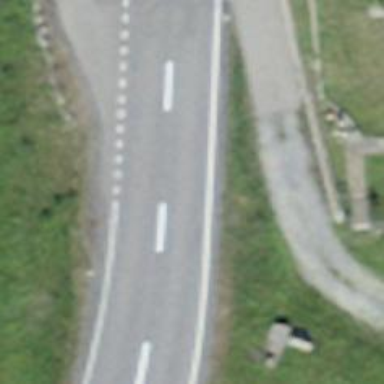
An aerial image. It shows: Secondary road with asphalt surface.